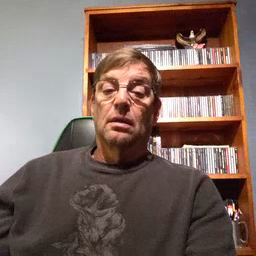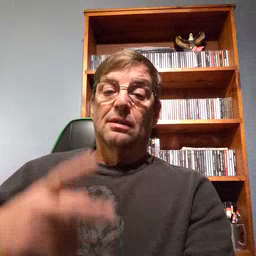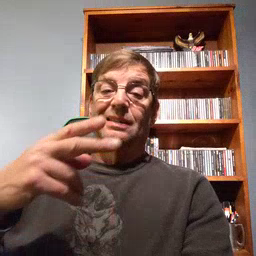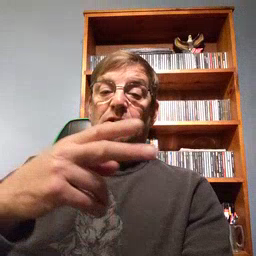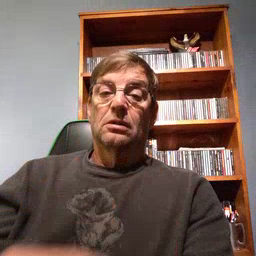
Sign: scissors